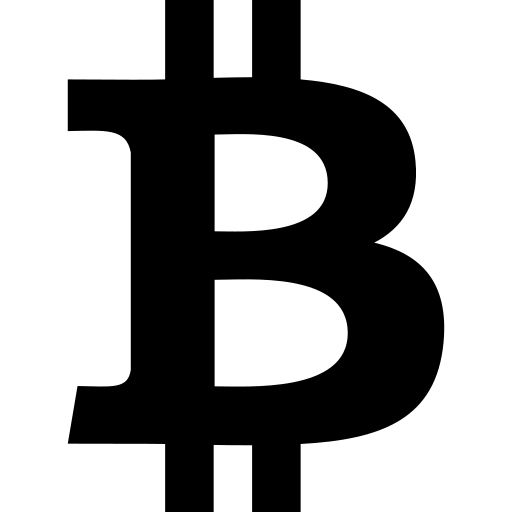
Tags: icon, FontAwesome, fa-icon, brand, btc